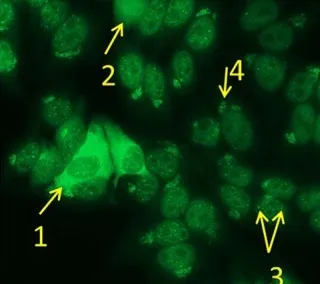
(A) ANA aspect of Case #1. IIF on Hep-2 (1/80) revealed presence of rare isolated cytoplasmic islets (1), homogenous staining (2), multiple nuclear dots pattern (3) and anti-Golgi apparatus pattern (4).
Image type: pathology (immunostaining)